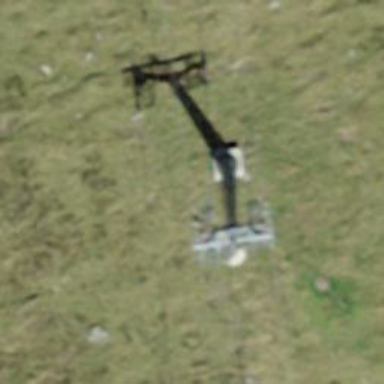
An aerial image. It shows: Pylon used for aerialway.